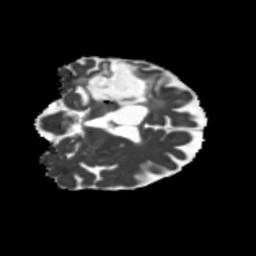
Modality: MD
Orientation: coronal
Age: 66
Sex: female
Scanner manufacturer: siemens
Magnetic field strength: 3 T
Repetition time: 5.25 s
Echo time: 0.08 s